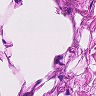
Metastatic tissue present: no